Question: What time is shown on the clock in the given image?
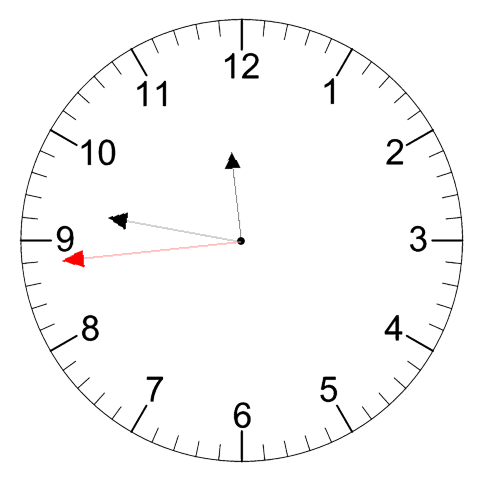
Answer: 11:46:44